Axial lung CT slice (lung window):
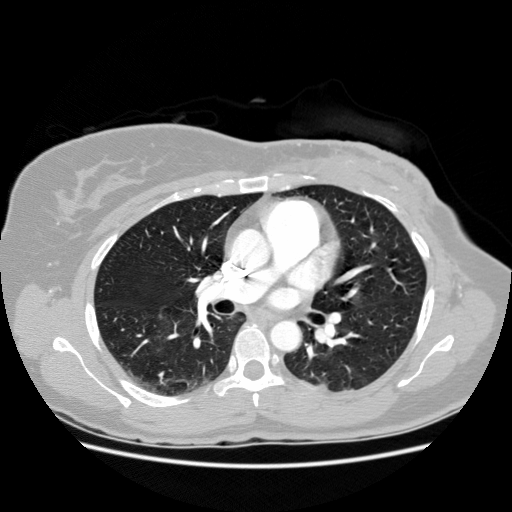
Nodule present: no